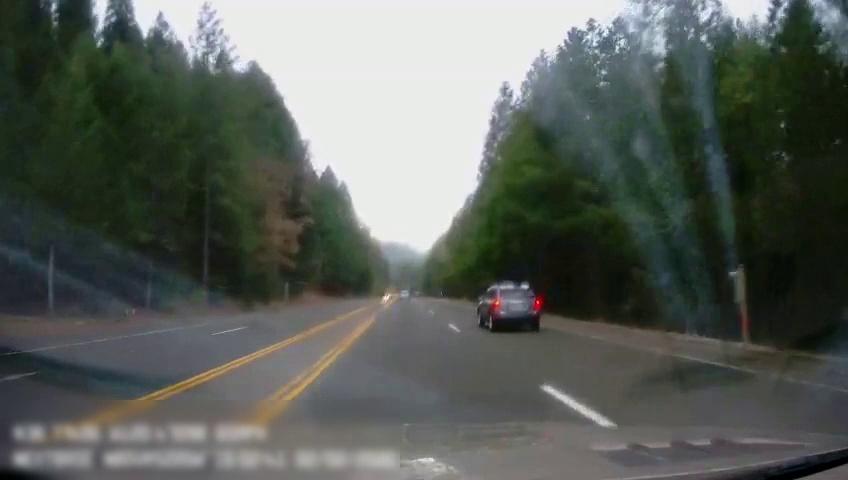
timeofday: Day
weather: Cloudy
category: Drivable Space
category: Vehicles | Car
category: Vehicles | Car
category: Lanes | Alternate Lane
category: Lanes | Alternate Lane
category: Lanes | Alternate Lane
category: Lanes | Current Lane
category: Lanes | Current Lane
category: Lanes | Alternate Lane